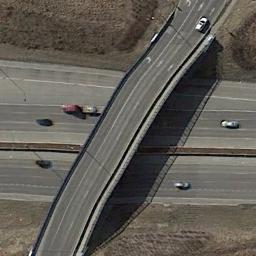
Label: overpass